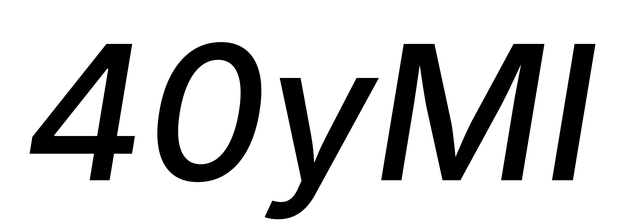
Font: Inter-Italic_Medium_Italic